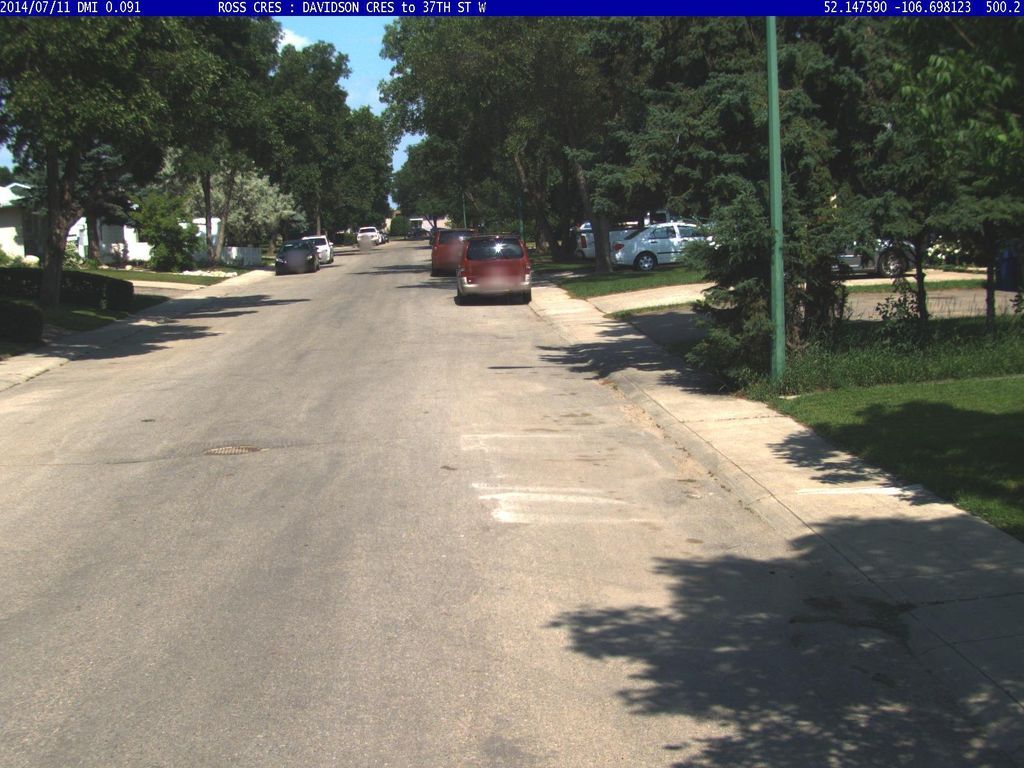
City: saskatoon